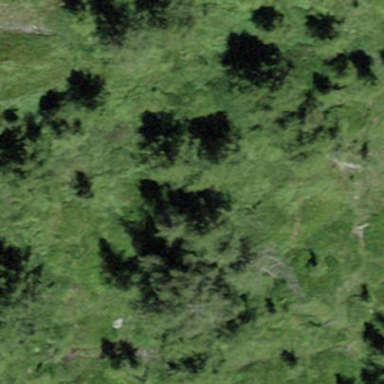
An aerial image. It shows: Forest with needle-leaved trees.